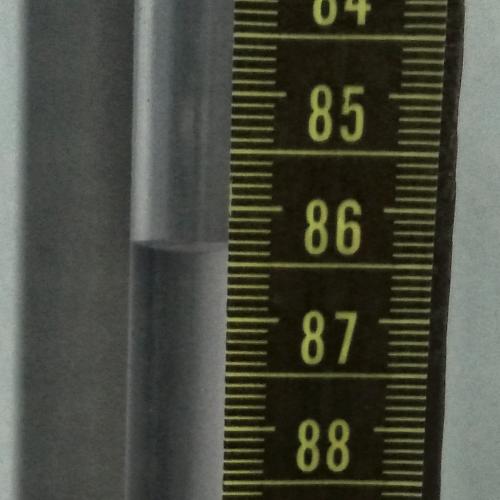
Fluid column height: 86.3 cm